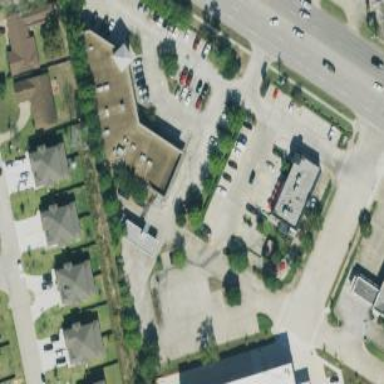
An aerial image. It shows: Retail area.